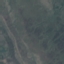
Land use / land cover: HerbaceousVegetation